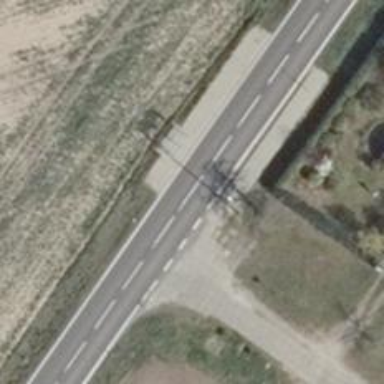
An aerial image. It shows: Secondary road.